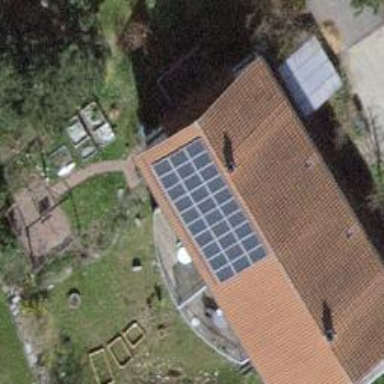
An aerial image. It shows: Solar photovoltaic panel generator.